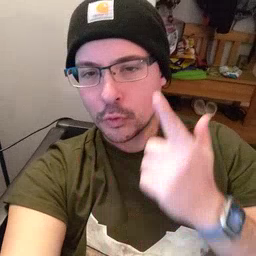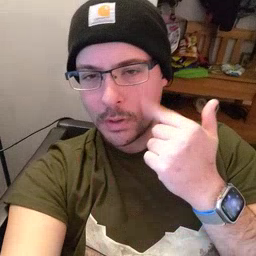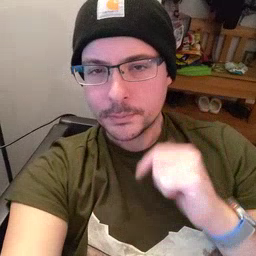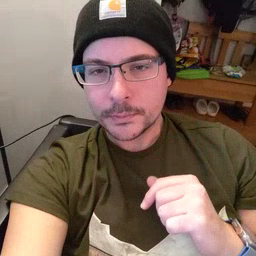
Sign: cry